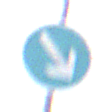
Verkehrszeichen: VorgeschriebeneVorbeifahrtRechts
Umgebung: Outdoor, Nature
Tageszeit: Midday
Wetter: Overcast
Licht: Natural
Jahreszeit: NotSpecified
Kontrast: LowContrast